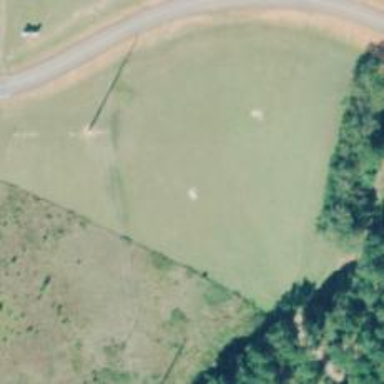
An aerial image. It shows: Disc golf tee.